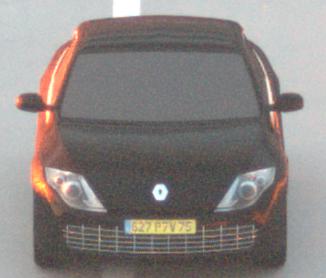
Make: Renault
Model: Laguna Coupé TCe 170
Detailed model: Laguna (III) Coupé
Model produced from: 2010/11
Model produced until: 2011/05
Doors: 2
Color: black
Road condition: dry road
Daytime: sunrise or sunset
Contrast: medium contrast